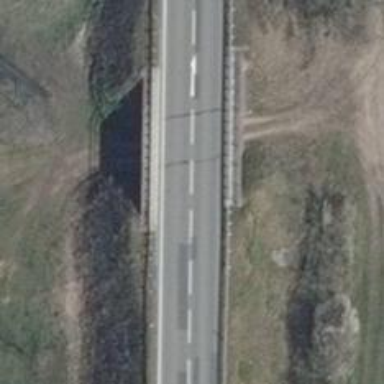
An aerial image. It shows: Secondary motorroad with asphalt surface.